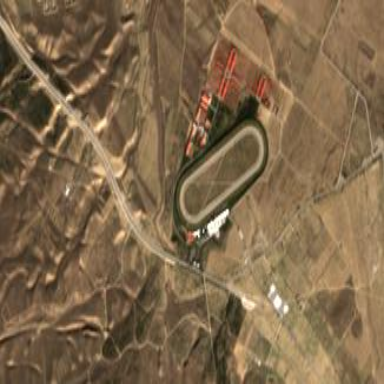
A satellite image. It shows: Sports centre dedicated to horse racing.